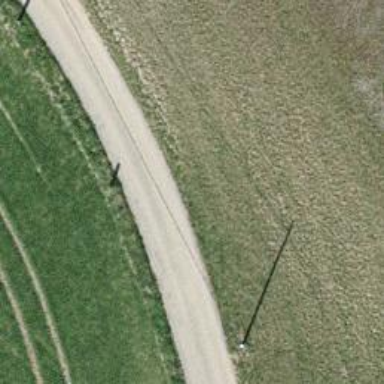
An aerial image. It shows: Unclassified road with asphalt surface.